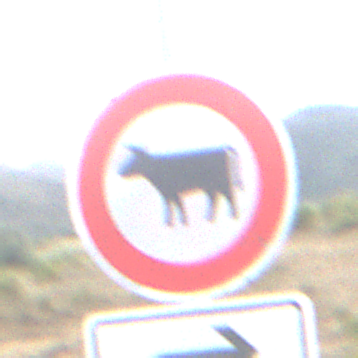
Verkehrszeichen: VerbotViehtrieb
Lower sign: RichtungsangabeDurchPfeile5
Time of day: Midday
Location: Outdoor (Nature)
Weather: PartlyCloudy
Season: NotSpecified
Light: Natural